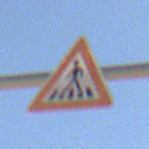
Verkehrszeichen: FussgaengerueberwegRechts
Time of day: Midday
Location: Outdoor (Nature)
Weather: Clear
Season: NotSpecified
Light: Natural